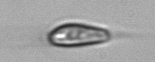
Label: Chrysochromulina